Interaction volume radius: 10 \u00c5
Interaction volume height: 10 \u00c5
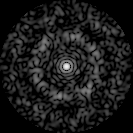
Disorder parameter: 0.8193